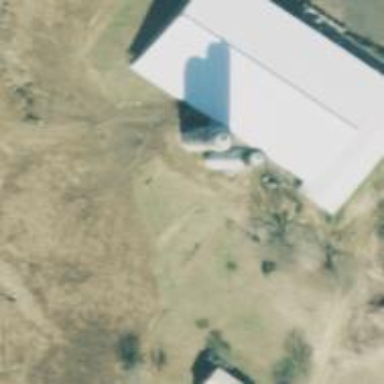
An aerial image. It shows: Silo.